Question: Looking over my task logs I noticed all of the mapper tasks finish after a multiple of 3 seconds:

When I look at the logs for some longer running jobs see the same thing:
What is the reason behind this?
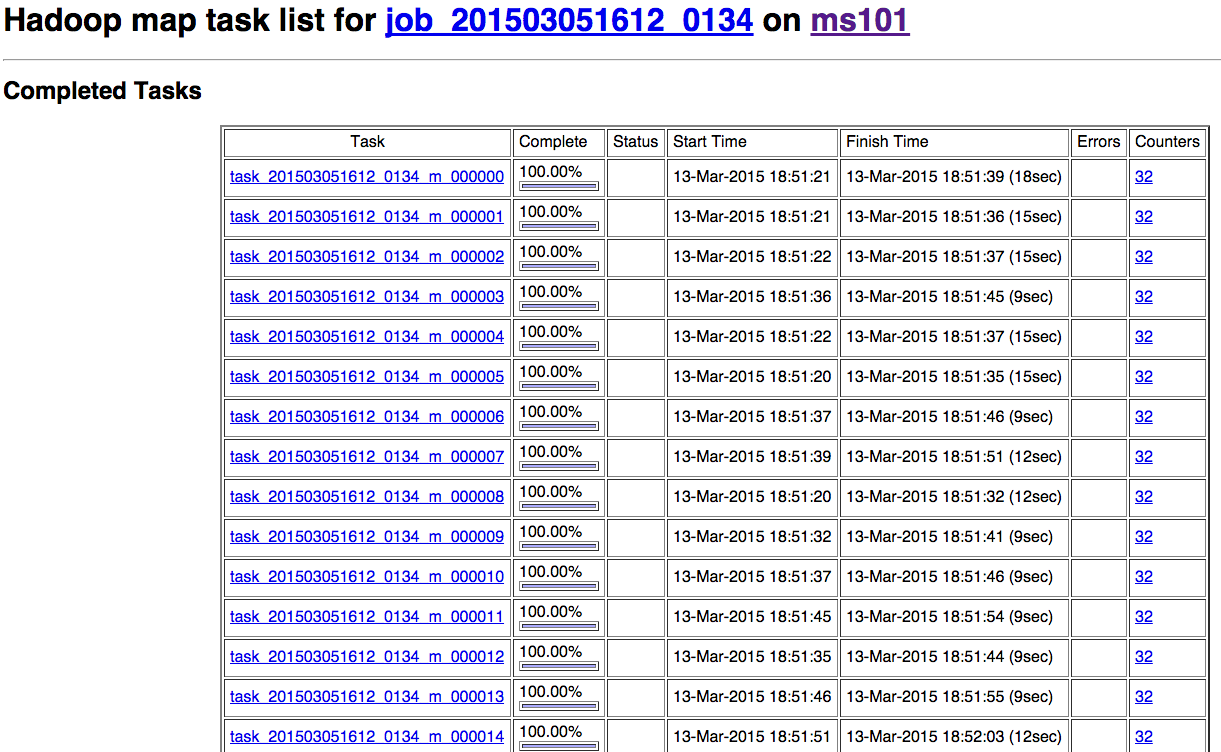
Answer: Because in older versions of Hadoop the 'Task.PROGRESS_INTERVAL' is hard coded to 3000 milliseconds